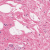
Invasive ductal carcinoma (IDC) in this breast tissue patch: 0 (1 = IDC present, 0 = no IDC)